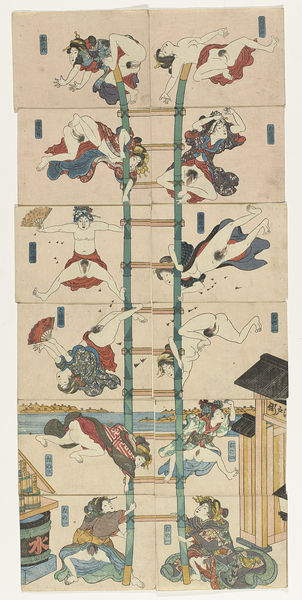
Titel: Serie van twaalf koban Shunga met prostituées in de rol van acrobatische brandweerlieden
Künstler: Utagawa Kuniyoshi
Standort: Amsterdam
Institution: Rijksmuseum
Schlagwörter: meer, nackt, wasser, menschen, männer, zeichnung, haus, fächer, japan, leiter, erotik, schriftzeichen, asiatisch, mäntel, china, fall, kimono, abstürzen